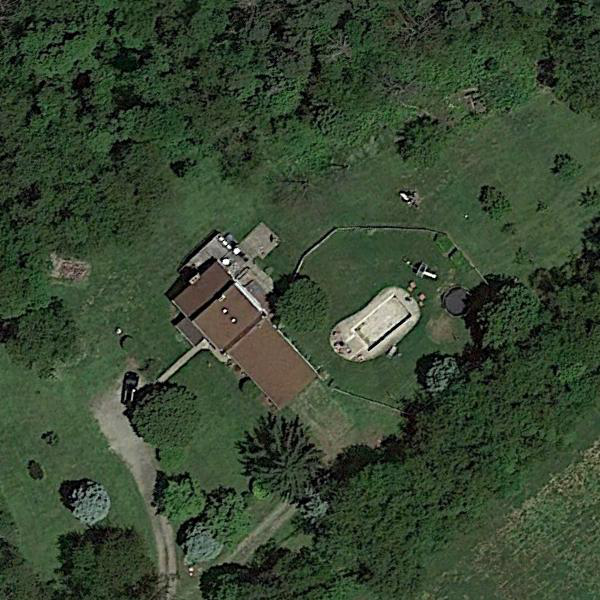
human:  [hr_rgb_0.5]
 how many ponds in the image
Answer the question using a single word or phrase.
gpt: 1